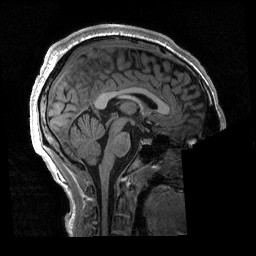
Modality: T1w
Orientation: sagittal